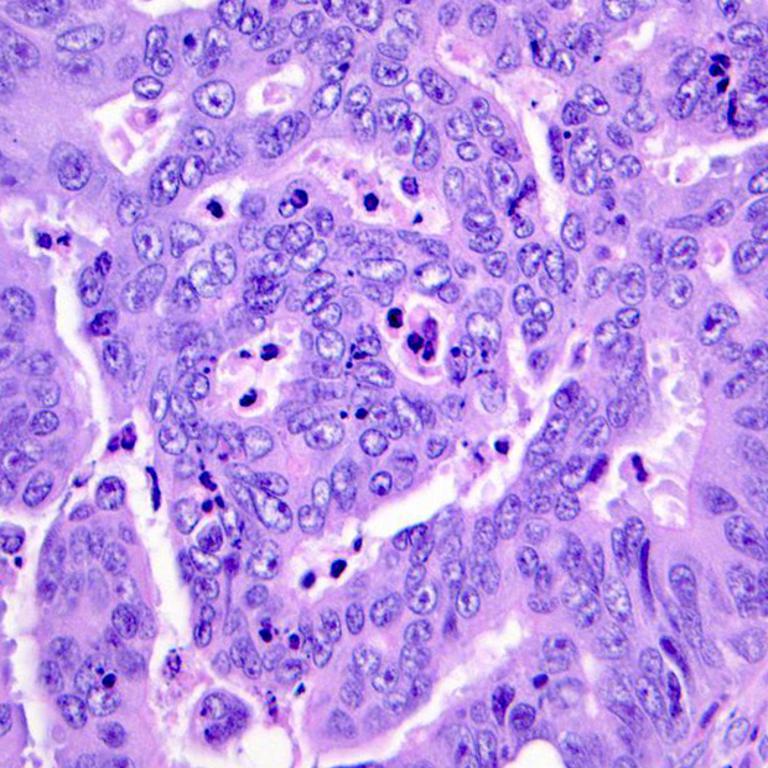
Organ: colon
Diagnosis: adenocarcinomas